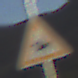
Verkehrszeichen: ReiterRechts
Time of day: SunriseSunset
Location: Outdoor (Nature)
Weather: PartlyCloudy
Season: NotSpecified
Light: Natural